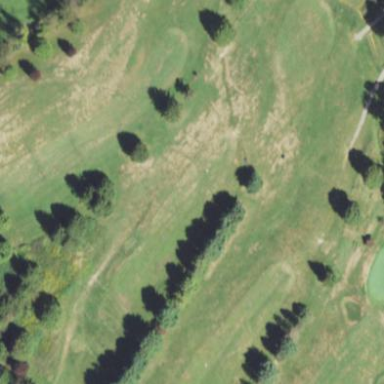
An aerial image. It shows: Golf fairway on grassland designated for leisure and sports activities.